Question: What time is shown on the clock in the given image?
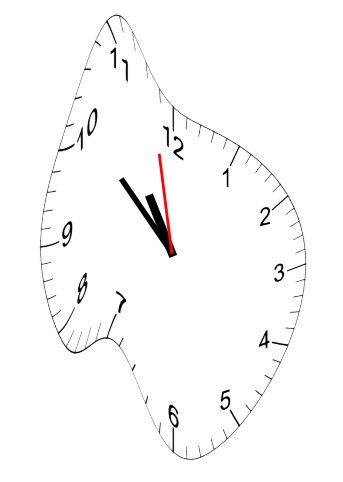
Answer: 10:51:58